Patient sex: M
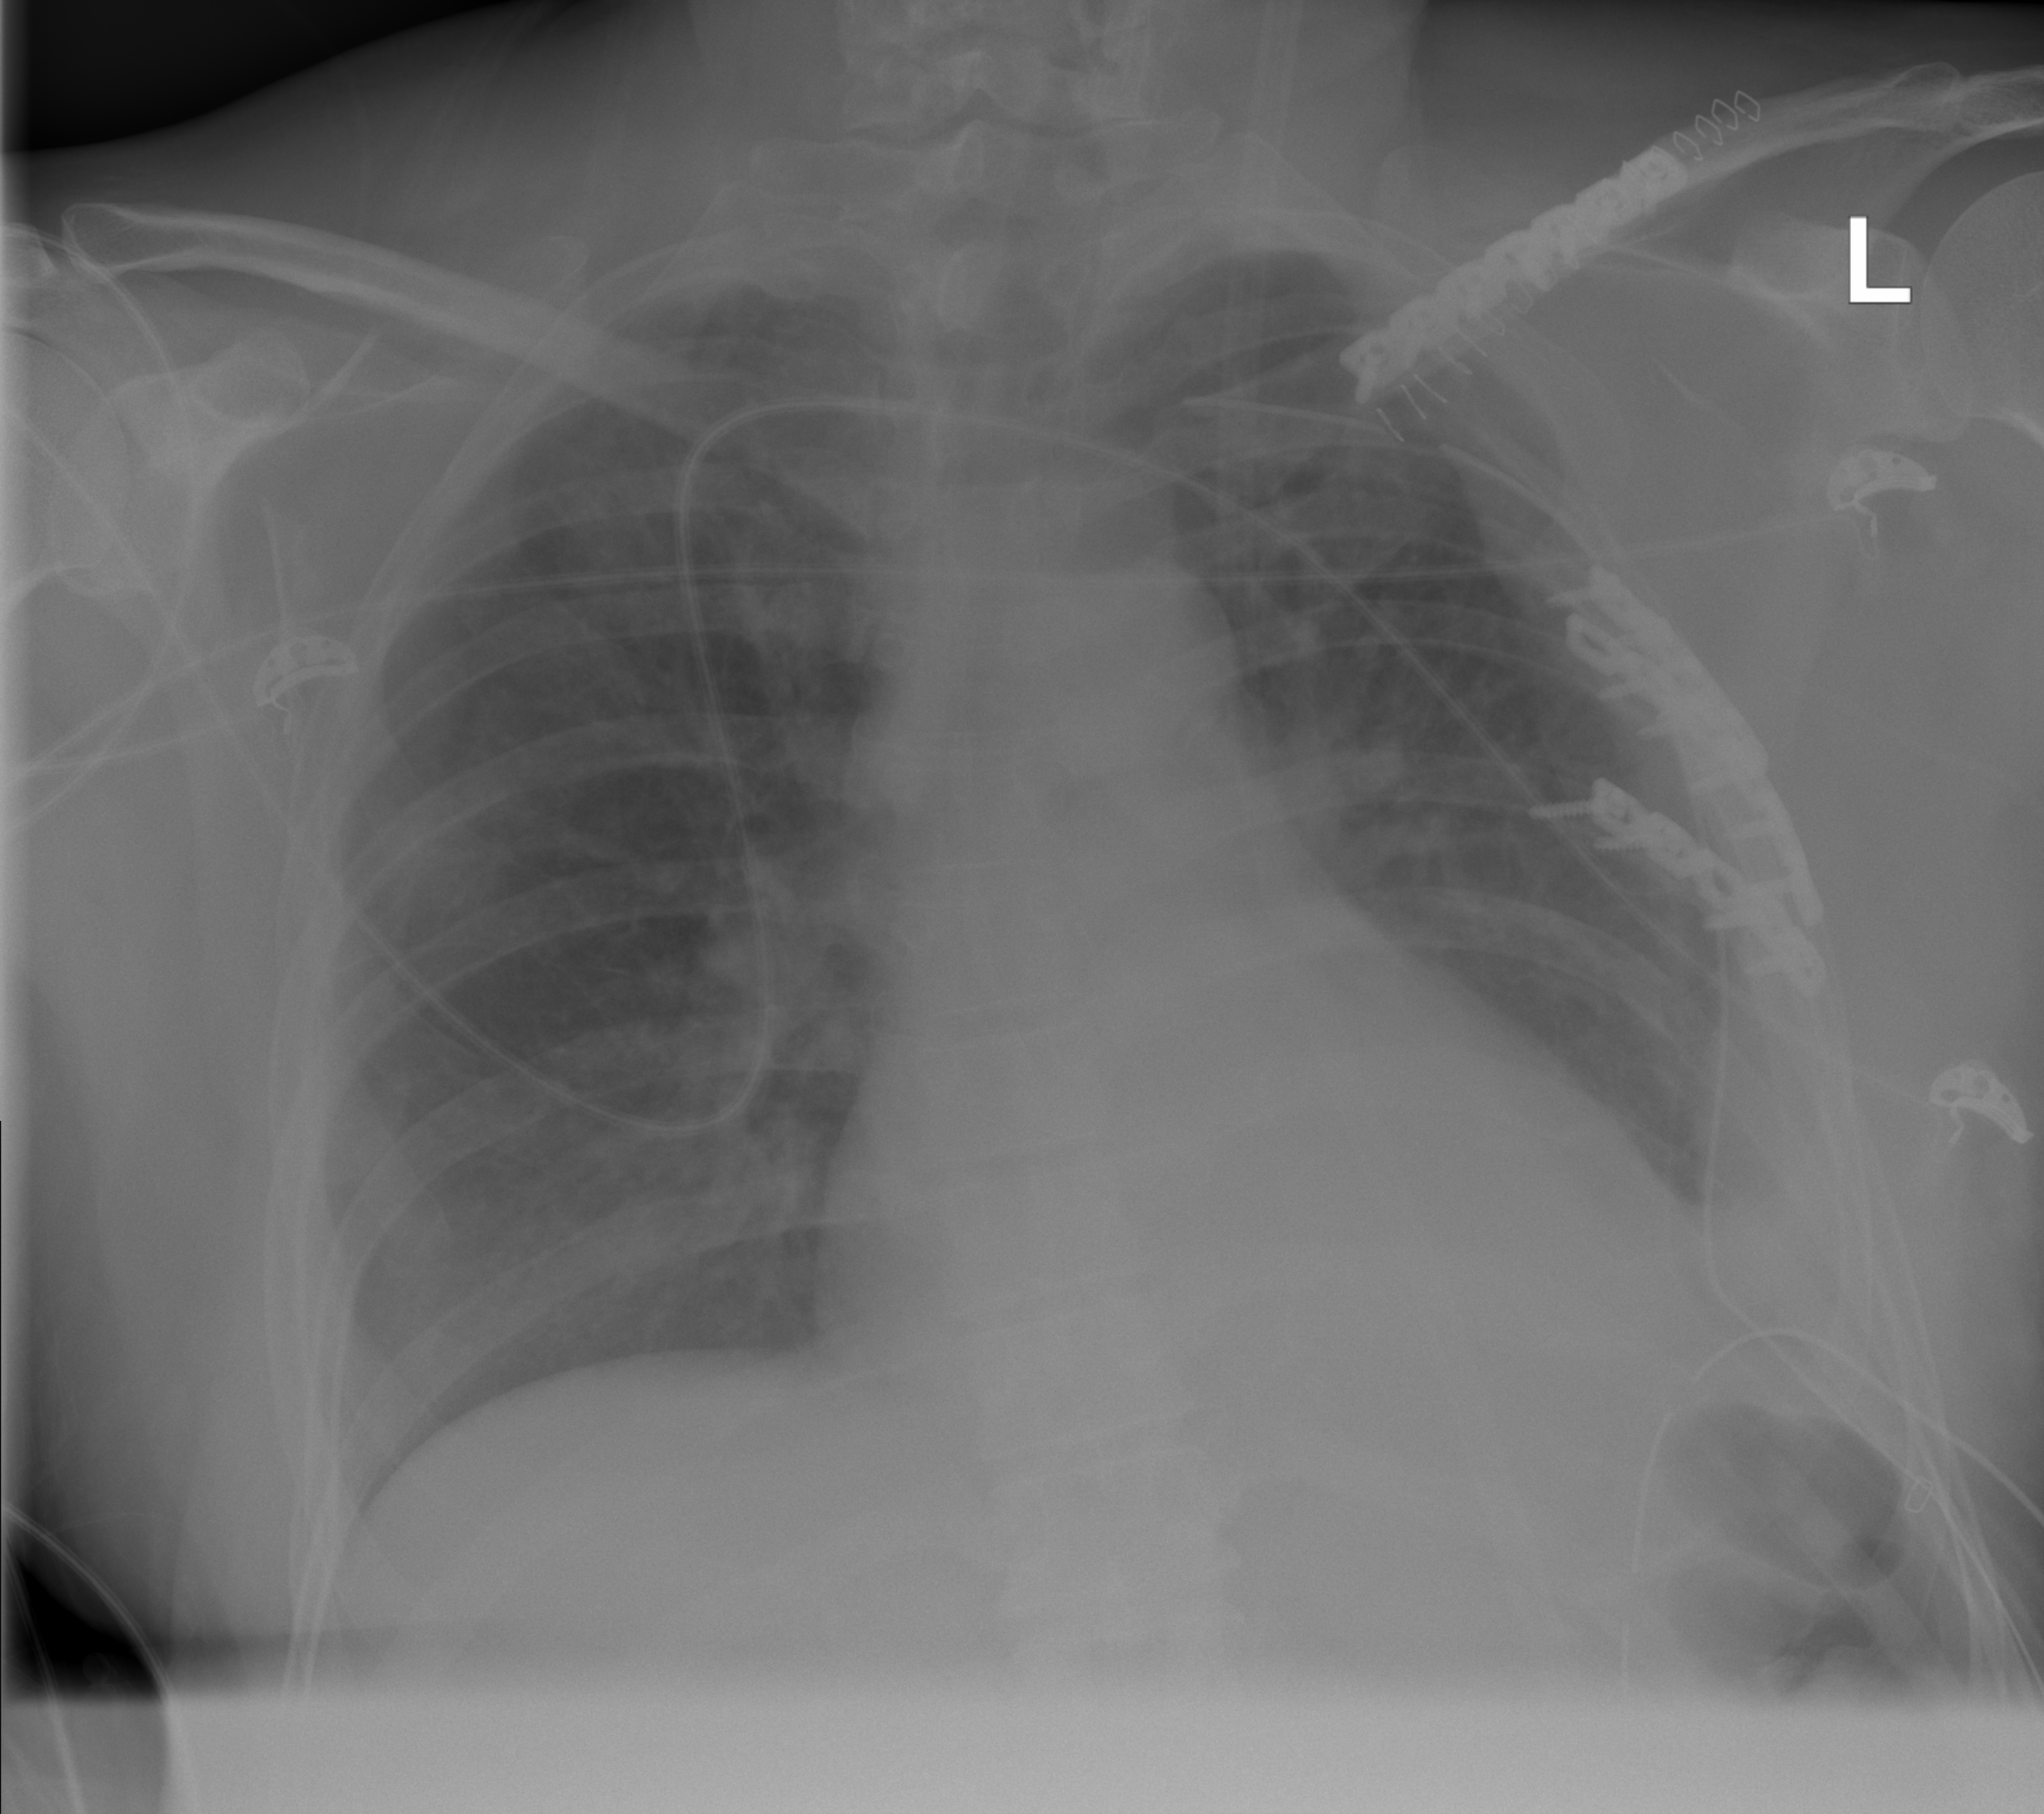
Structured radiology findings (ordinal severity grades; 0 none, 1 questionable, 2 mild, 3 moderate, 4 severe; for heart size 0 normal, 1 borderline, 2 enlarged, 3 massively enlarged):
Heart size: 0
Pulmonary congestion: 0
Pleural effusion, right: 0
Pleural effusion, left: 2
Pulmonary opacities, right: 0
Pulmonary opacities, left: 0
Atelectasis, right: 0
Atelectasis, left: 1